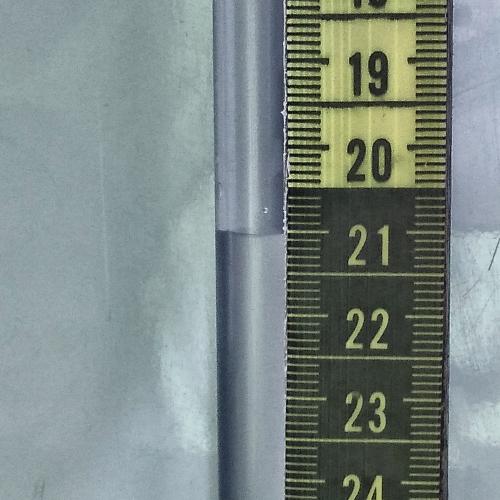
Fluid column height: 21.0 cm